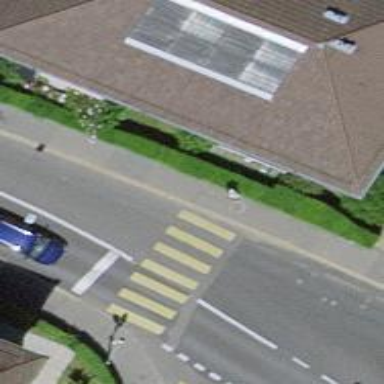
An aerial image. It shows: Kerb serving as barrier.